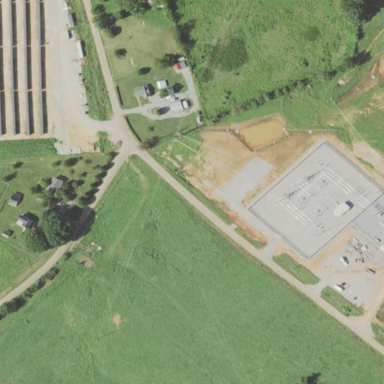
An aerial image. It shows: Power substation.